Field crop: maize
Growth stage: 2
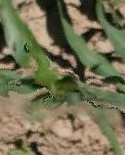
Species: maize